Aerial crown-view tile of a tropical tree (Barro Colorado Island, Panama), acquired 20241112:
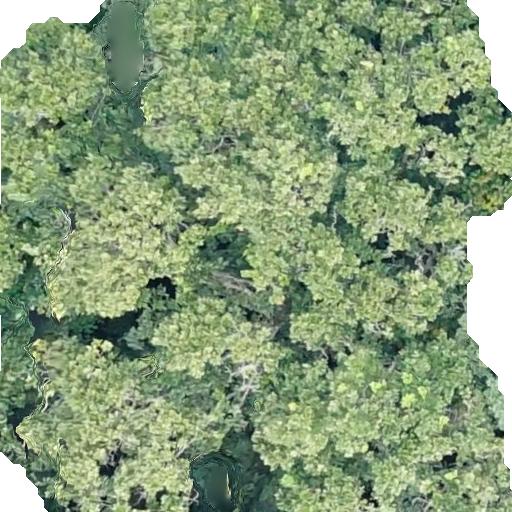
Species: Anacardium excelsum
GBIF accepted scientific name: Anacardium excelsum
Crown area: 440.292 m²